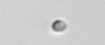
Label: nanoplankton_mix